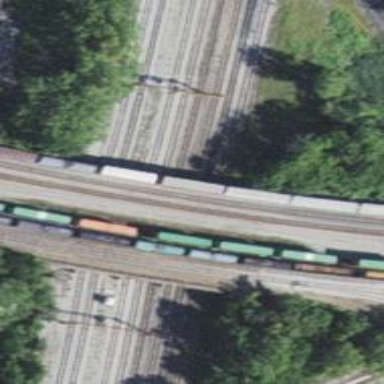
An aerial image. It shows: Railway bridge over siding railway service.